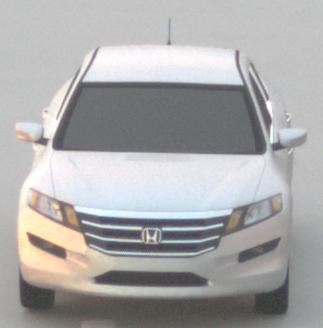
Make: Honda
Model: Crosstour
Detailed model: -
Model produced from: 2009
Model produced until: 2012
Doors: 4
Color: white
Road condition: dry road
Daytime: sunrise or sunset
Contrast: medium contrast